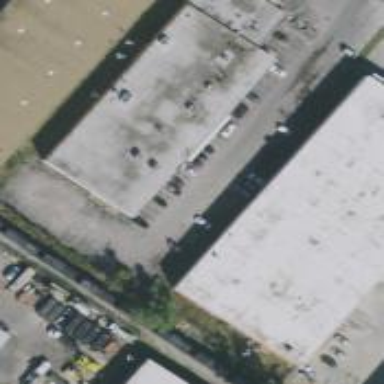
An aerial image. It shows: Warehouse building.